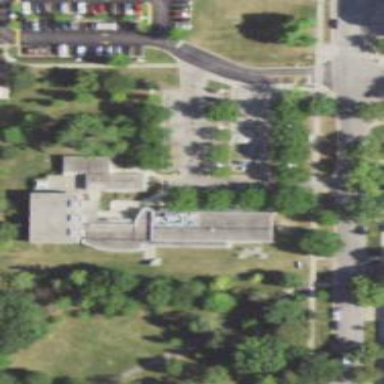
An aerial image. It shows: Museum building.